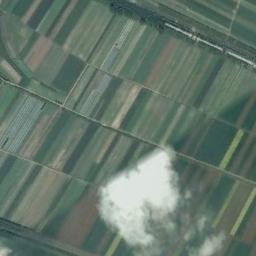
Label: rectangular_farmland